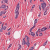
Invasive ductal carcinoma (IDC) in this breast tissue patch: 1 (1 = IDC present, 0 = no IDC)